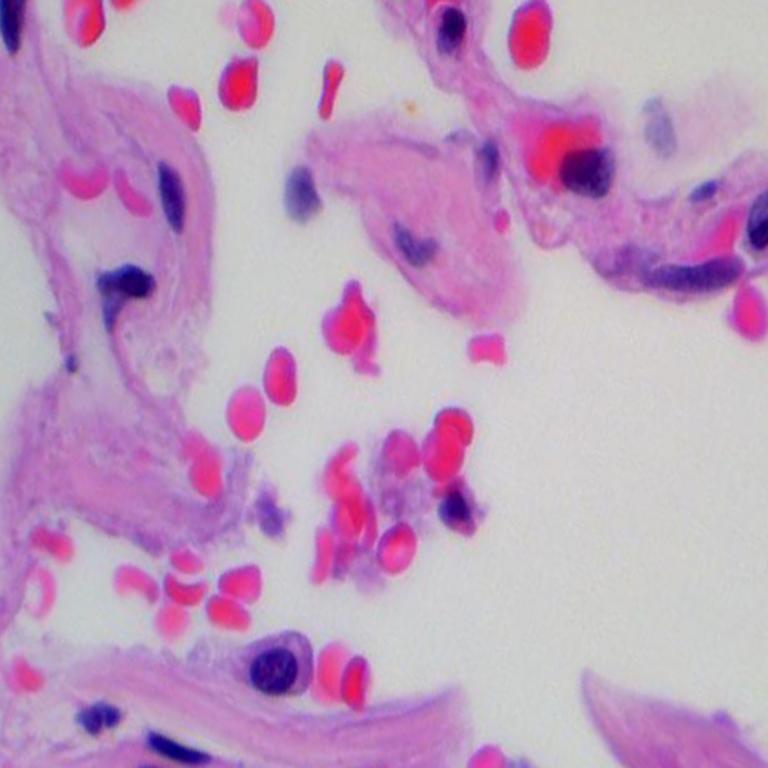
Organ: lung
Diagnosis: benign